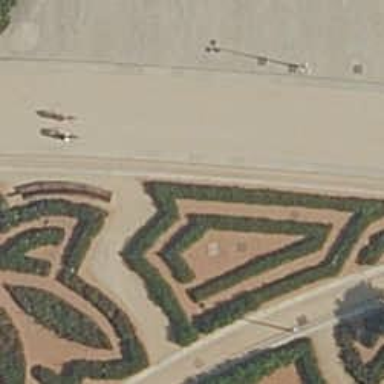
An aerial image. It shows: Hedge acting as barrier.